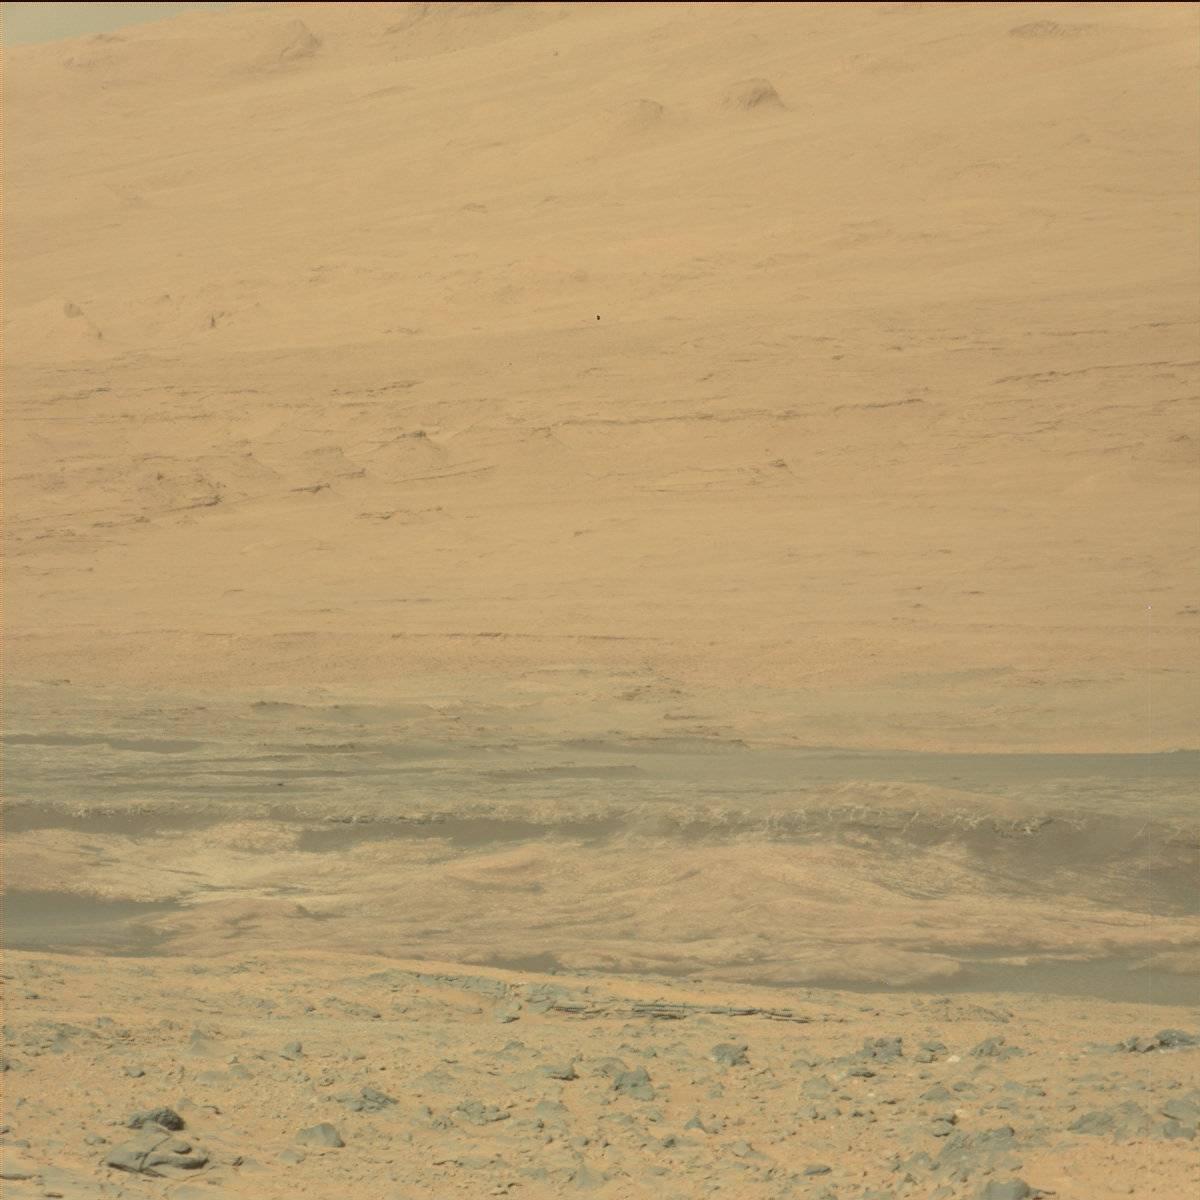
Terrain classes present: Bedrock, Ridge, Sand / Soil, Sky